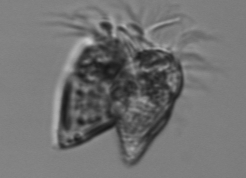
Label: Strombidium_morphotype1